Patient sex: F
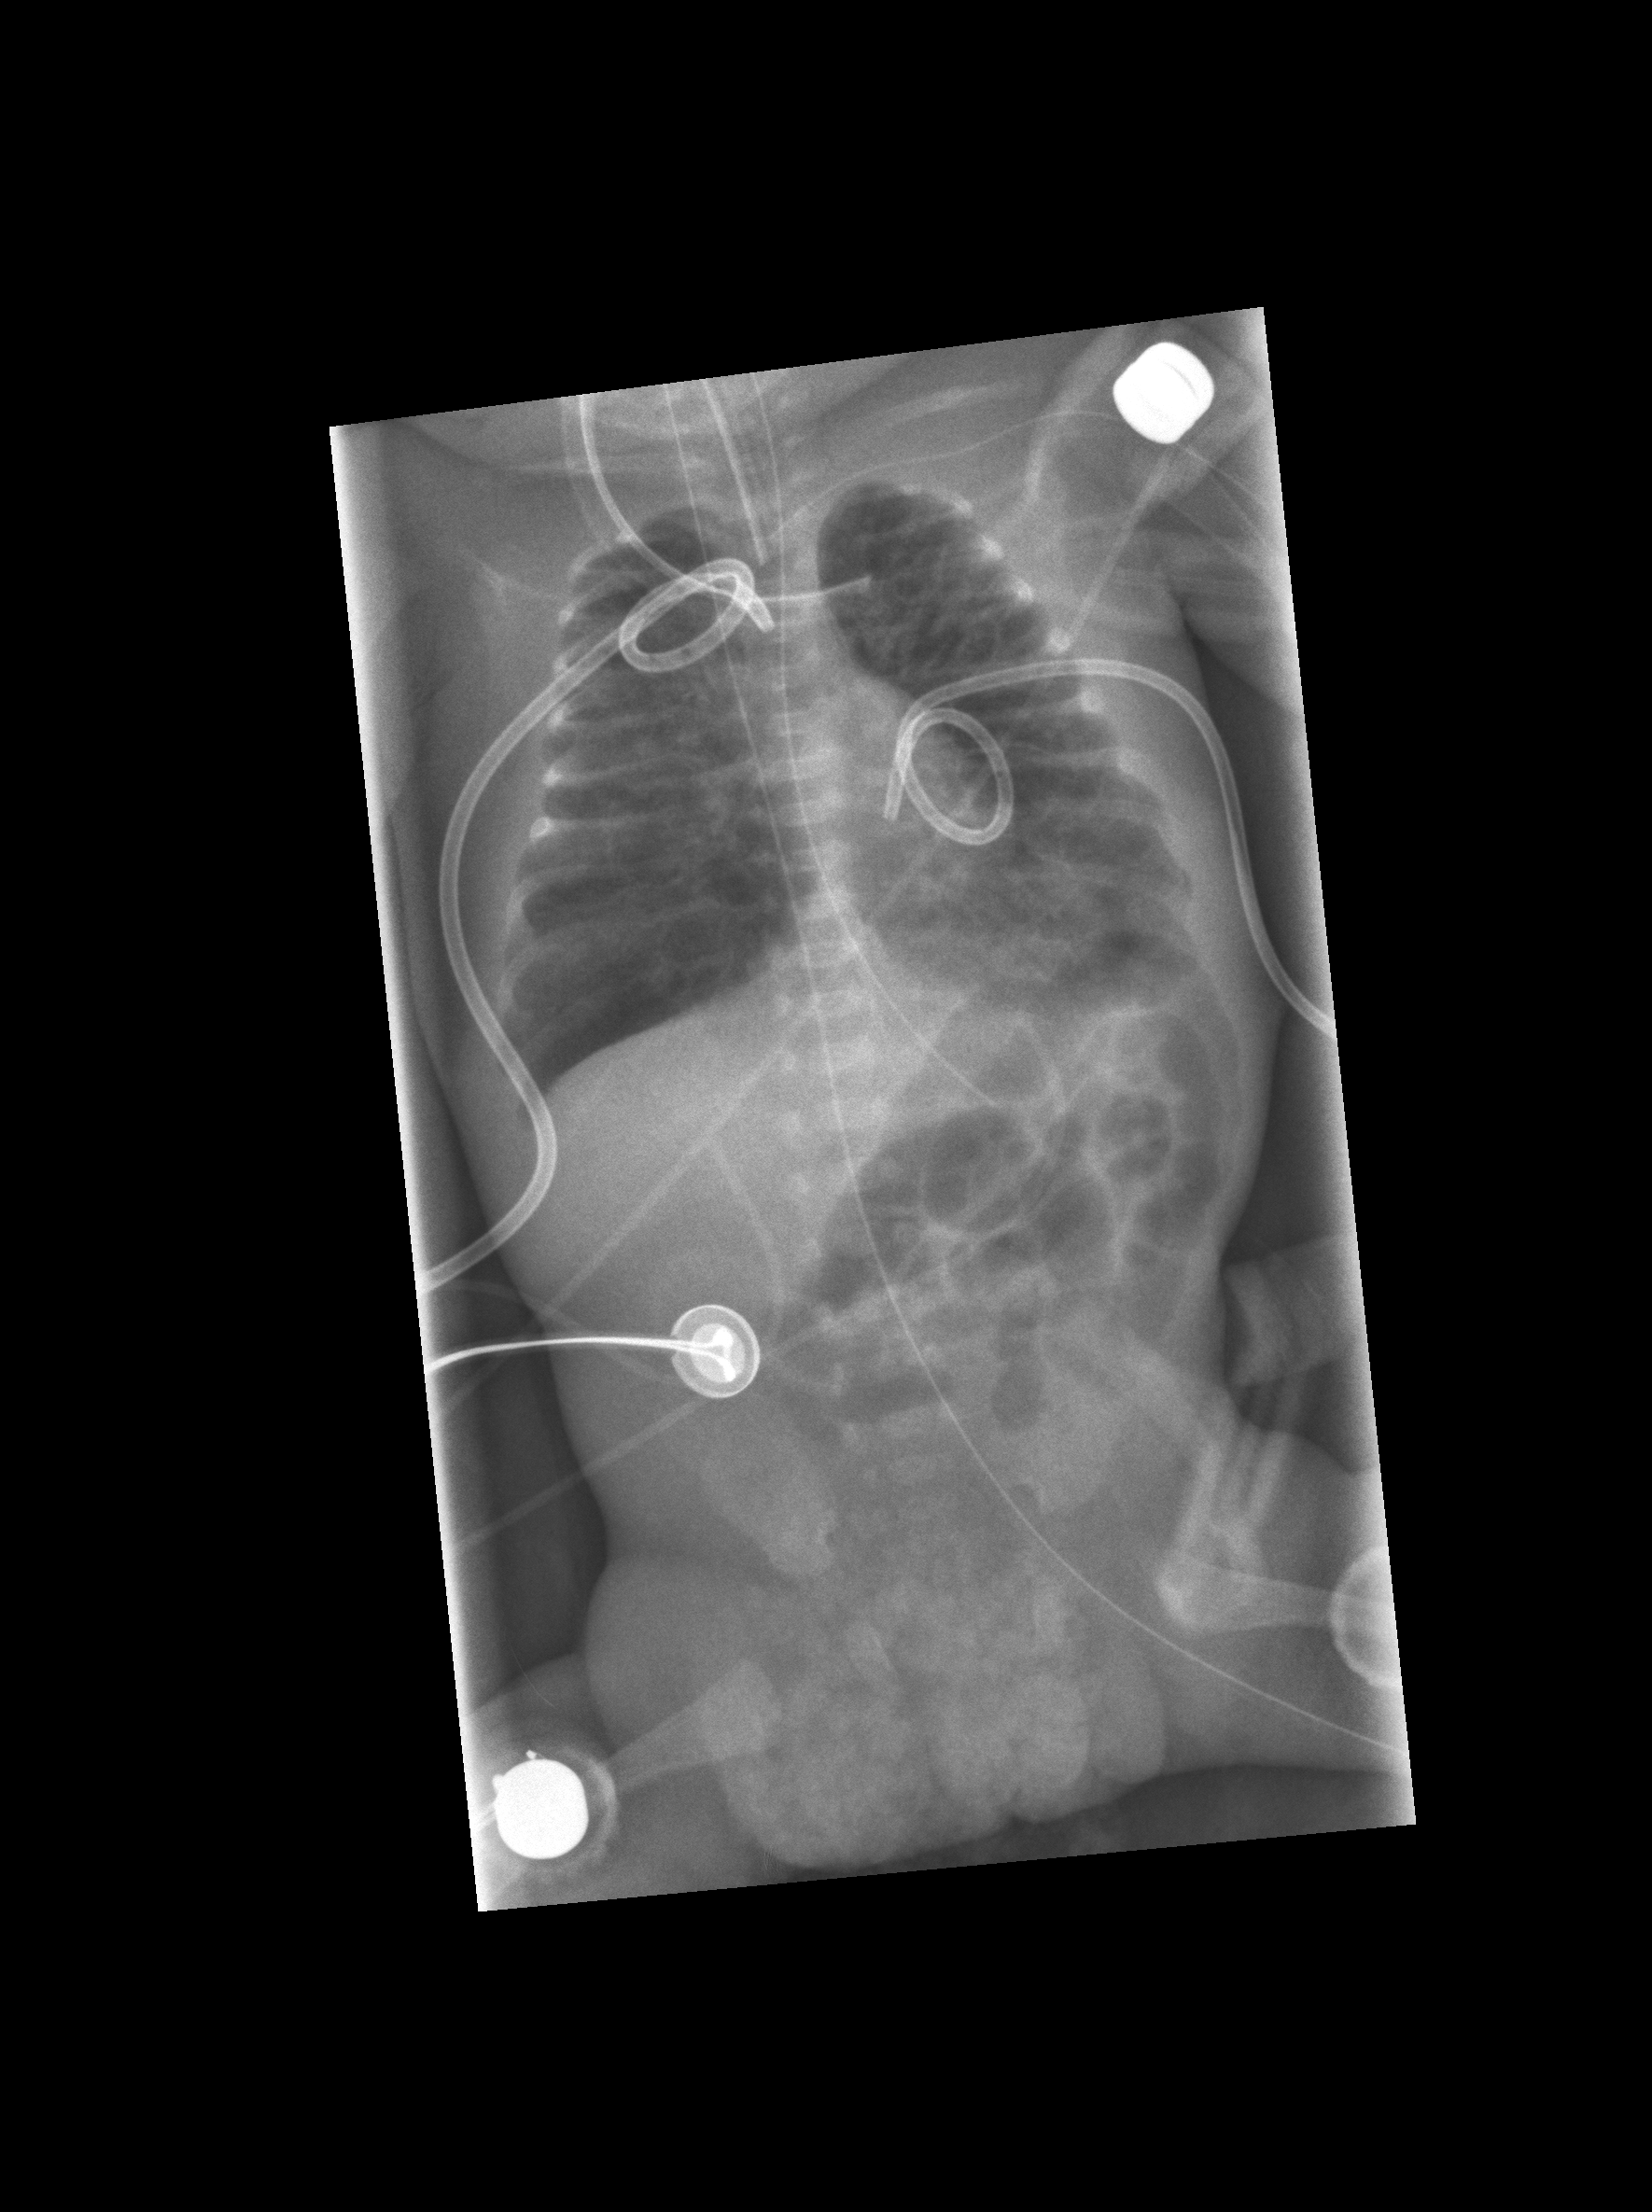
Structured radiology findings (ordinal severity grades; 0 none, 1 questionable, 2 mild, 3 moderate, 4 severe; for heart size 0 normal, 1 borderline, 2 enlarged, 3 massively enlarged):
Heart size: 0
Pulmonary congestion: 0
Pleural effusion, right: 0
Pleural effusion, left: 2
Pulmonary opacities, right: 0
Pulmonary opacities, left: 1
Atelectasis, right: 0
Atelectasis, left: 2